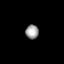
Tissue: prostate
Cell type: T cells
Senescence score: 0.2296
Nuclear area (px): 181
Mean DAPI intensity: 155.586